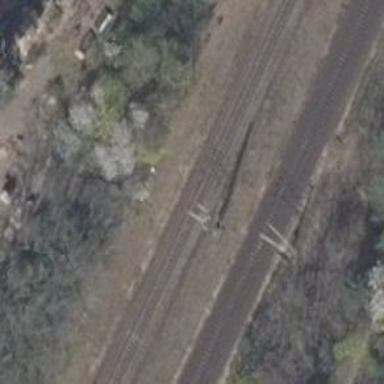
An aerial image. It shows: Railway milestone with catenary mast.